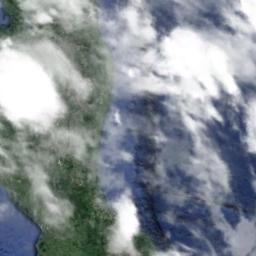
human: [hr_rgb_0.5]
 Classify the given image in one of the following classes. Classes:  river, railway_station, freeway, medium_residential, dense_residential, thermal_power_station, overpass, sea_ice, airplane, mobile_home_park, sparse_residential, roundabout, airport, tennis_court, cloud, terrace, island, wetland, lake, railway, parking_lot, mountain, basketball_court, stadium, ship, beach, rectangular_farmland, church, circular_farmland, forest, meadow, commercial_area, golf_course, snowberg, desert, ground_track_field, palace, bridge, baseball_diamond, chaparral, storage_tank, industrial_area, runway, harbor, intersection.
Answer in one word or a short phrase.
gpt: cloud